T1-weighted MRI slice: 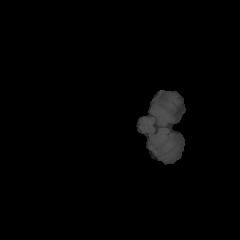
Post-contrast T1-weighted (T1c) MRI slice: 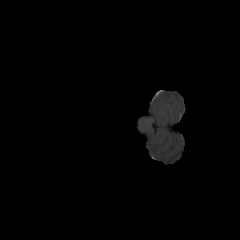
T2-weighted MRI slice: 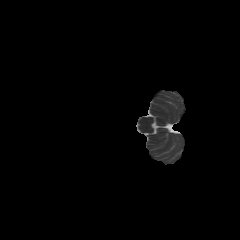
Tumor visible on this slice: no